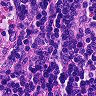
Metastatic tissue present: no